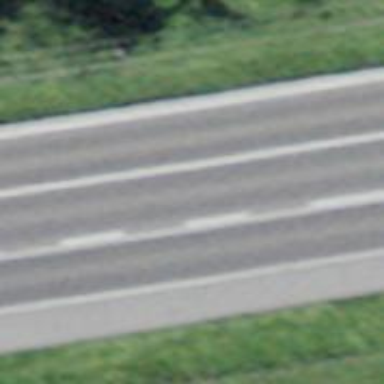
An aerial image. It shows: This is trunk highway with motorroad.